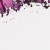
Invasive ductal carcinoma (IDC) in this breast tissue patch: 0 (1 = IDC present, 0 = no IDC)